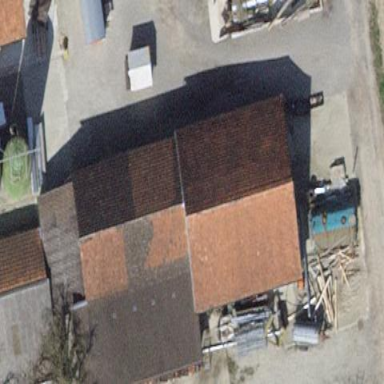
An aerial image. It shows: Gabled roof on farm auxiliary building.